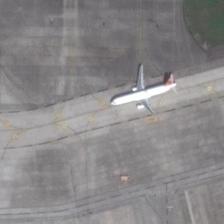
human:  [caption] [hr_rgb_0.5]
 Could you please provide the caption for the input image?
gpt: the plane is on the runway of the airport alone .

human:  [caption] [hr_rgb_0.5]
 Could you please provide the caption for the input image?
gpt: a plane was parked on the runway .

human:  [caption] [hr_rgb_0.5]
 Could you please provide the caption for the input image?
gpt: a white plane is on an airport runway .

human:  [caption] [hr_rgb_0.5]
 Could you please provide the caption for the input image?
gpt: a plane is on an airport runway .

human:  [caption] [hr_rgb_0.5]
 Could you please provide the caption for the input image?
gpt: a white plane is on an airport runway .